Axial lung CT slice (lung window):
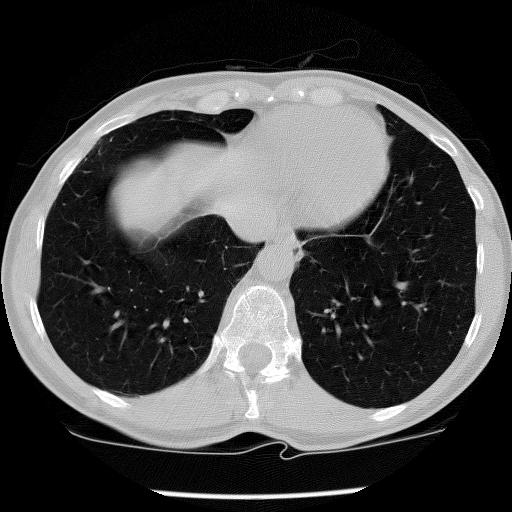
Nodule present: no